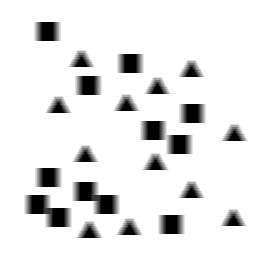
Squares: 12
Triangles: 12
Stars: 0
Total shapes: 24